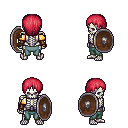
a pixel art fantasy rpg character, male body template, skeleton, gold arm armor, teal pants, ruby red plain hairstyle, leather bracers, shield, four views (front, back, left, right), 2x2 character sprite sheet, small pixel art, hard edges, no anti-aliasing